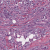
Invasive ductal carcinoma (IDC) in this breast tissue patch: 1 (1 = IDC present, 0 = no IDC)